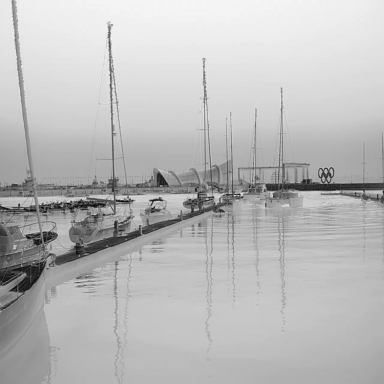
There are seven sailboats in the infrared image.